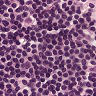
Metastatic tissue present: no